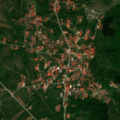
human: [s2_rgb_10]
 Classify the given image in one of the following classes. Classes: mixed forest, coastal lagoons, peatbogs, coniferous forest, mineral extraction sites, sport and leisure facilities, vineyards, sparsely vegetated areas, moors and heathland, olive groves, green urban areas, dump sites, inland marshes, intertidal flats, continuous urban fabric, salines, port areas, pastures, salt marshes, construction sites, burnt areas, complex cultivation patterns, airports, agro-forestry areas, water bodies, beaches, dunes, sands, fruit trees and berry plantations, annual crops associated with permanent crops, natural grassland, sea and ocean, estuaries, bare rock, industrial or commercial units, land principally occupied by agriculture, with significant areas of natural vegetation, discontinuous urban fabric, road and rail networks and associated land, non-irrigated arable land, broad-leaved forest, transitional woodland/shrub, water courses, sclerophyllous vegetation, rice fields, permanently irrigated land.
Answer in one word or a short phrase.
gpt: discontinuous urban fabric, complex cultivation patterns, land principally occupied by agriculture, with significant areas of natural vegetation, transitional woodland/shrub